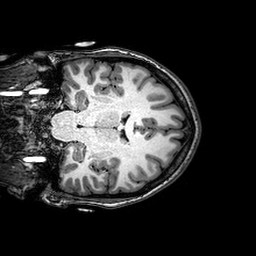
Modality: T1w
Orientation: coronal
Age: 24
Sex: female
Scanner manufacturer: philips
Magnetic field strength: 3 T
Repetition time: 0.008132 s
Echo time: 0.00373 s